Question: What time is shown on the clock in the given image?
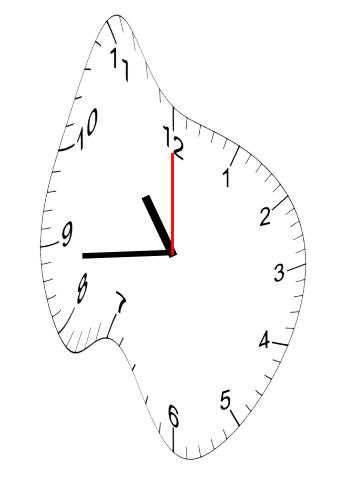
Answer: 10:44:00